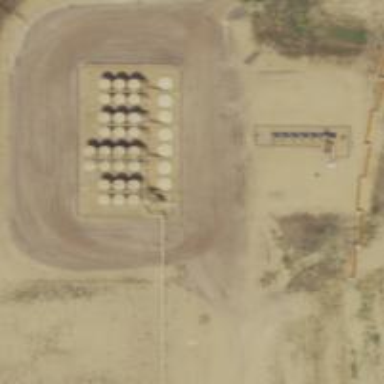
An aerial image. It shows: Storage tank that is man-made.